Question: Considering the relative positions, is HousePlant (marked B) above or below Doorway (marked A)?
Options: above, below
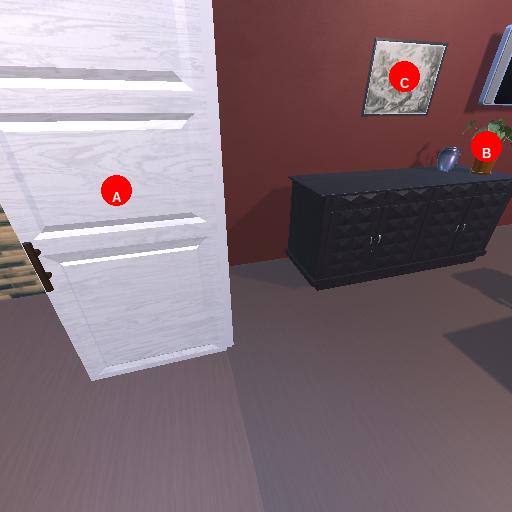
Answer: above